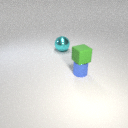
small blue metal cylinder in front of large cyan metal sphere